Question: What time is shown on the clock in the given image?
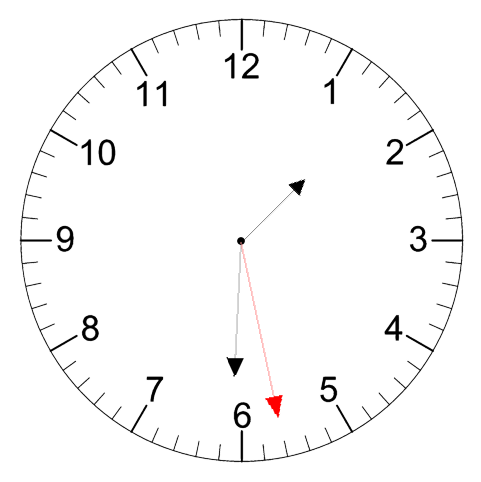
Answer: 01:30:28